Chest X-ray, AP view. Patient: 66 years old, sex M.
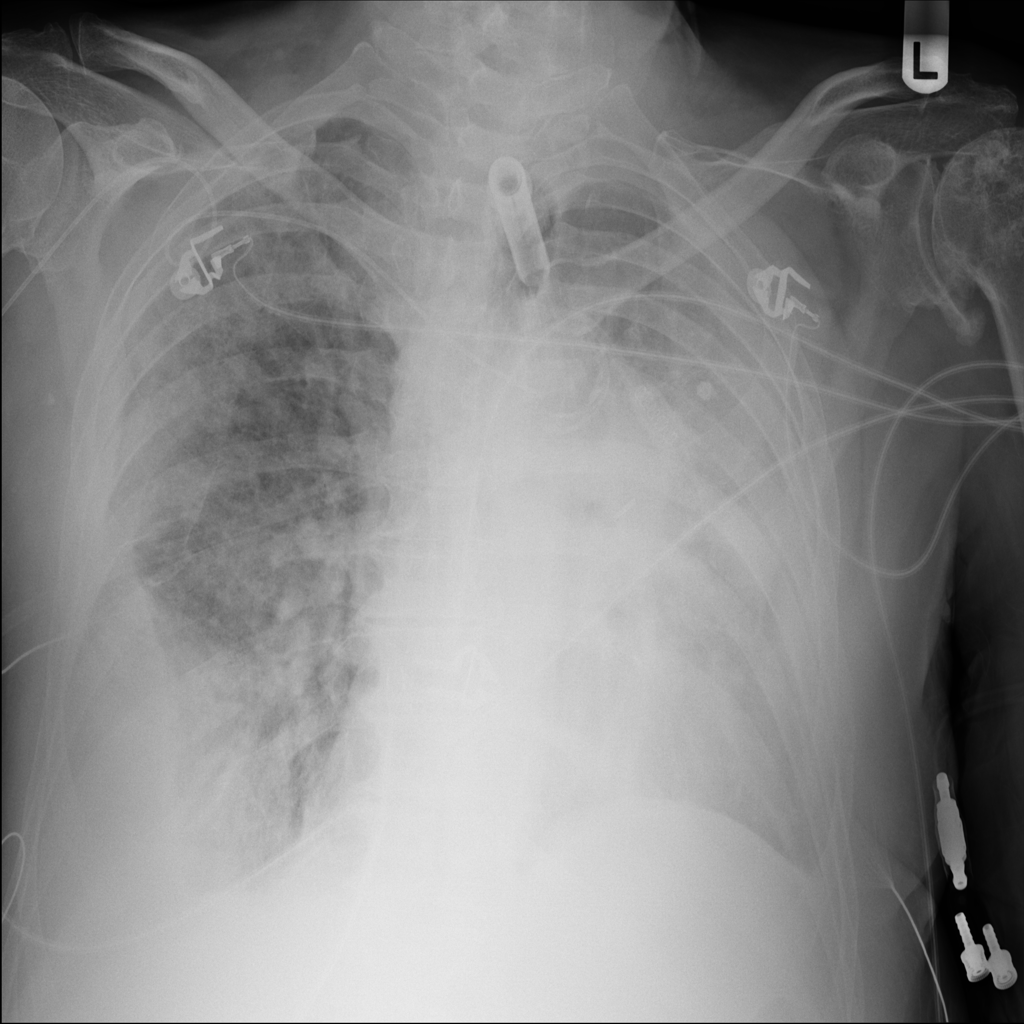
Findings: Infiltration, Nodule